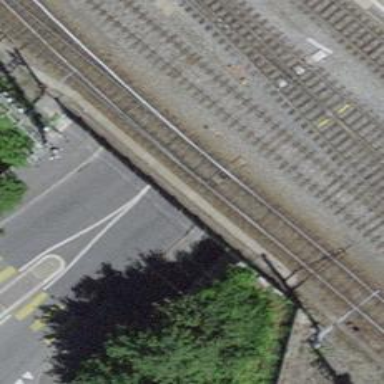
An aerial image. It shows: Single-track railway siding with electrified contact lines.